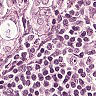
Metastatic tissue present: yes